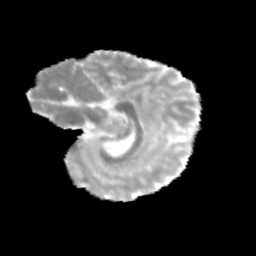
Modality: MD
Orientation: sagittal
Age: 12
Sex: female
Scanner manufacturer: siemens
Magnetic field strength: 3 T
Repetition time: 3.8 s
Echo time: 0.07 s